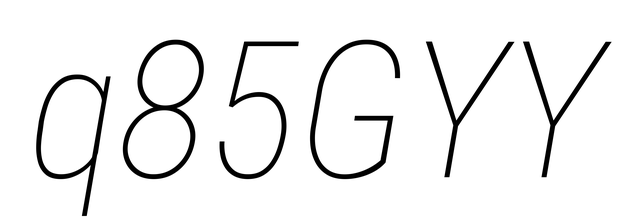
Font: Roboto-Italic_Condensed_Thin_Italic